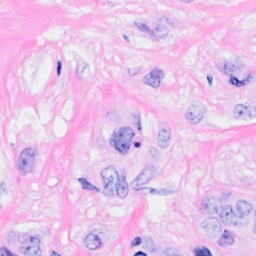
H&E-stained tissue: Breast